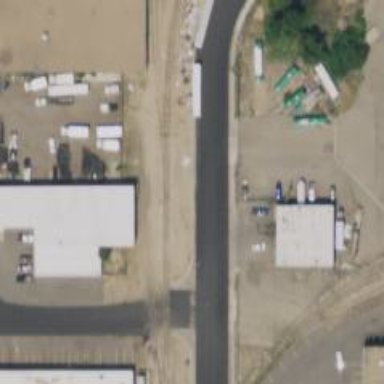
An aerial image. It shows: Railway spur service.